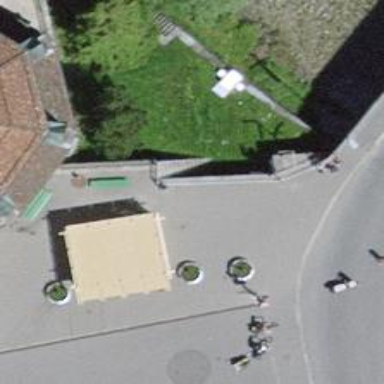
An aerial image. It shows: Bench.